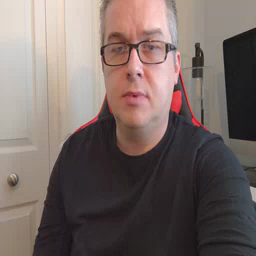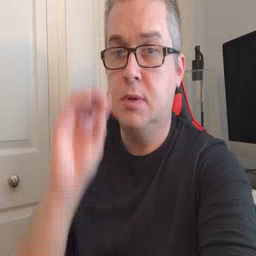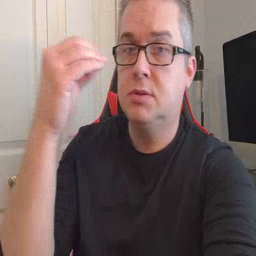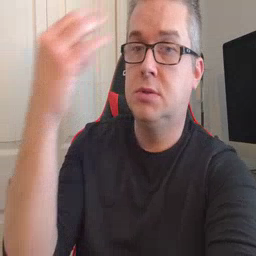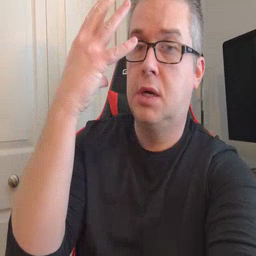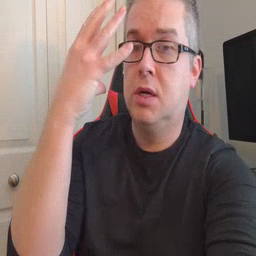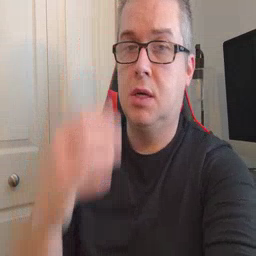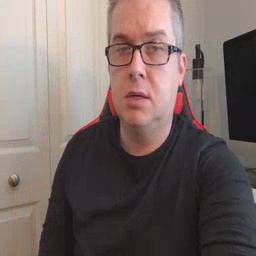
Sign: sun